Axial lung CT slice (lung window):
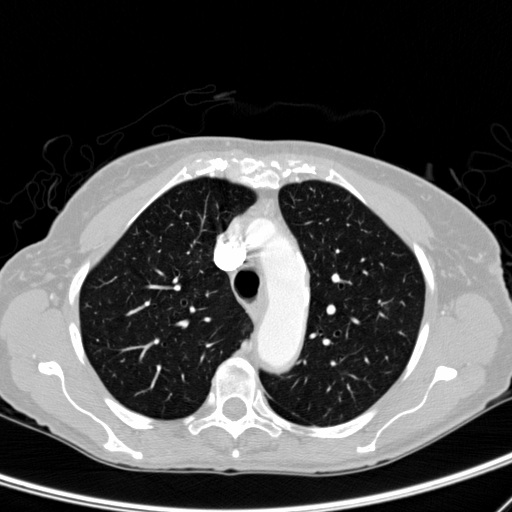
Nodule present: yes
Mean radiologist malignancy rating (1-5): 2.333